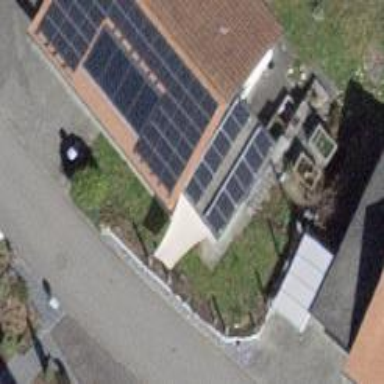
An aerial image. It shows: Solar power generator utilizing photovoltaic panels.